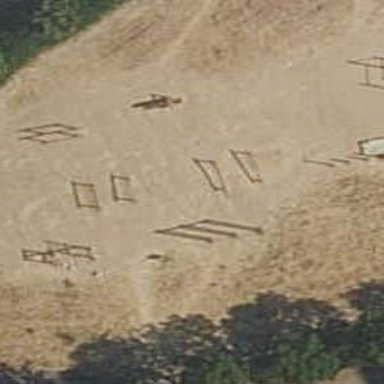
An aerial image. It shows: Playground area for leisure activities on the land.